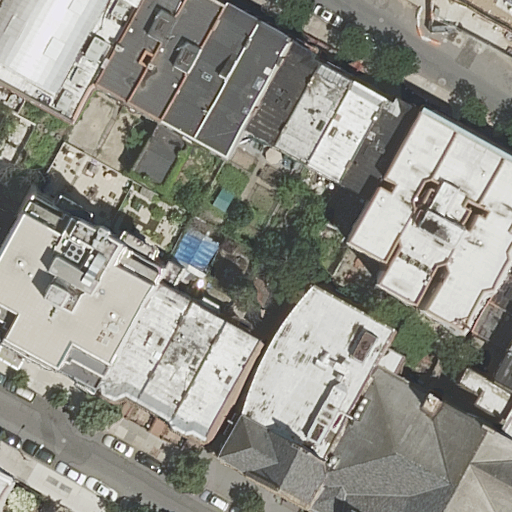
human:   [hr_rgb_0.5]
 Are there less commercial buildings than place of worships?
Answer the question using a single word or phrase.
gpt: no

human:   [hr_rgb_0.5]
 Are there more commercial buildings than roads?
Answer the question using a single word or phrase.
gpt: no

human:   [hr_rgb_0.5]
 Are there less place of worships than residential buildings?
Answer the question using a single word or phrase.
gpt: yes

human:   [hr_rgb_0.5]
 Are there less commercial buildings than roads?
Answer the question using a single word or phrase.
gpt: yes

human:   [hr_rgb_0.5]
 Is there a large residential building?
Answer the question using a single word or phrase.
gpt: yes

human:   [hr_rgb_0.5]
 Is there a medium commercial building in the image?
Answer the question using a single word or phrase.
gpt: no

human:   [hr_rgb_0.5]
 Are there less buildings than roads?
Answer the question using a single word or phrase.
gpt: no

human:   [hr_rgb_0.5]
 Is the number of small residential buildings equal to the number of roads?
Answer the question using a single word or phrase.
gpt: no

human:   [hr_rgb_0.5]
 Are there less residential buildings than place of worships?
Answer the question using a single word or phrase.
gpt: no

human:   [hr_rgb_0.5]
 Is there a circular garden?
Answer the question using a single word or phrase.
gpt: no

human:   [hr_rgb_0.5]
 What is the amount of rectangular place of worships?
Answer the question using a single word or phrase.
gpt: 1

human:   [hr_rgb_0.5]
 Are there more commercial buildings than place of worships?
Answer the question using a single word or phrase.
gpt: no

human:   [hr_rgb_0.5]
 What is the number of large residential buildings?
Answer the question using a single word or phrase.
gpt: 2

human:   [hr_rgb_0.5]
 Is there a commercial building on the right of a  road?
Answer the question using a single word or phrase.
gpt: yes

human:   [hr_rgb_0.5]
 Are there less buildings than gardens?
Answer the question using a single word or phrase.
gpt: no

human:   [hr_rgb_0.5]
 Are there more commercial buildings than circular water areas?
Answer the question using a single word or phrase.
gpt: yes

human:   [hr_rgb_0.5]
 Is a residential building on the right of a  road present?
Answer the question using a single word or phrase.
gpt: yes

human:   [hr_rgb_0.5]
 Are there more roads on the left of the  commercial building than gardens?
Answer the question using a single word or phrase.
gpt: yes

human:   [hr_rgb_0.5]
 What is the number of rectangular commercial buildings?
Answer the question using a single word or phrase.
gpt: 1

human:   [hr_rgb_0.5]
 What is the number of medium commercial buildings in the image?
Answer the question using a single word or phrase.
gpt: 0

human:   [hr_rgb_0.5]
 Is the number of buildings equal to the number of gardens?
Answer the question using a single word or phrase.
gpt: no

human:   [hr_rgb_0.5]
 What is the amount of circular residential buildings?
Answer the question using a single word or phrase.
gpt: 0

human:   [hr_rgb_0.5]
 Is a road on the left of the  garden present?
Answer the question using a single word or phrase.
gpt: no

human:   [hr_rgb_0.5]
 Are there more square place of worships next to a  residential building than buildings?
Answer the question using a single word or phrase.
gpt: no

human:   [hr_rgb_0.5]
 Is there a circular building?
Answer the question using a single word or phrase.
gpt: no

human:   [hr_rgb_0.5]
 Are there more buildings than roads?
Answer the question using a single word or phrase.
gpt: yes

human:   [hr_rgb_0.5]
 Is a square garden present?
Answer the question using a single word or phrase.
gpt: no

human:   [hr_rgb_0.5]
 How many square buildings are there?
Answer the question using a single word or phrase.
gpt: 0

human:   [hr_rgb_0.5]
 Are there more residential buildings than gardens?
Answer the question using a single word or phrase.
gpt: yes

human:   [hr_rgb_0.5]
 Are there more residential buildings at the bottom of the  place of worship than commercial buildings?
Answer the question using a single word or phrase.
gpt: no

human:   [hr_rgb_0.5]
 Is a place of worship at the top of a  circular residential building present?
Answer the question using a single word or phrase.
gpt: no

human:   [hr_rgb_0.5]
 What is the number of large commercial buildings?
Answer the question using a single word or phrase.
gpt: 1

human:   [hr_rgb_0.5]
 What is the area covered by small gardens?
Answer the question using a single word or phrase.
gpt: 0m2

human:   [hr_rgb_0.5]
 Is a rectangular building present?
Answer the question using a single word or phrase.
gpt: yes

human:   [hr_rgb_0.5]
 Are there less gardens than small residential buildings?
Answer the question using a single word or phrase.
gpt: yes

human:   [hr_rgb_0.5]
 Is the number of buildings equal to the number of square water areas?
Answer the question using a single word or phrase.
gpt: no